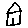
Label: house